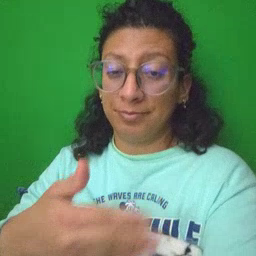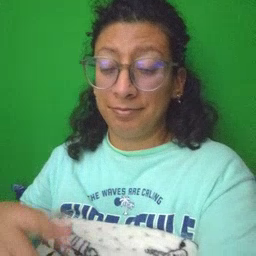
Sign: puppy